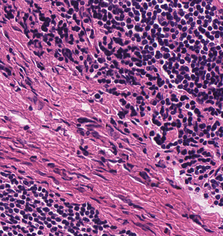
Tumor epithelial tissue: no
Tumor-associated stroma tissue: yes
Normal tissue: no